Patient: sex F, age 37
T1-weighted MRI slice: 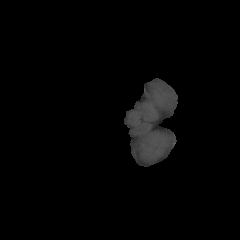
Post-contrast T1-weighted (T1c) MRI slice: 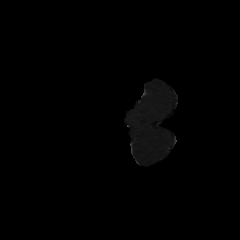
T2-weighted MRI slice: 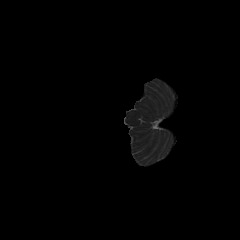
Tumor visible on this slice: no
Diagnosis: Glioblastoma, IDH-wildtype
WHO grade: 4